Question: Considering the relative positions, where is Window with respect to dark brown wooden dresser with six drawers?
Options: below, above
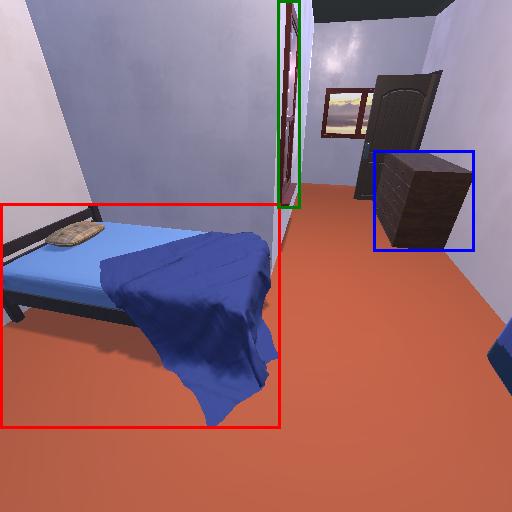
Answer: below